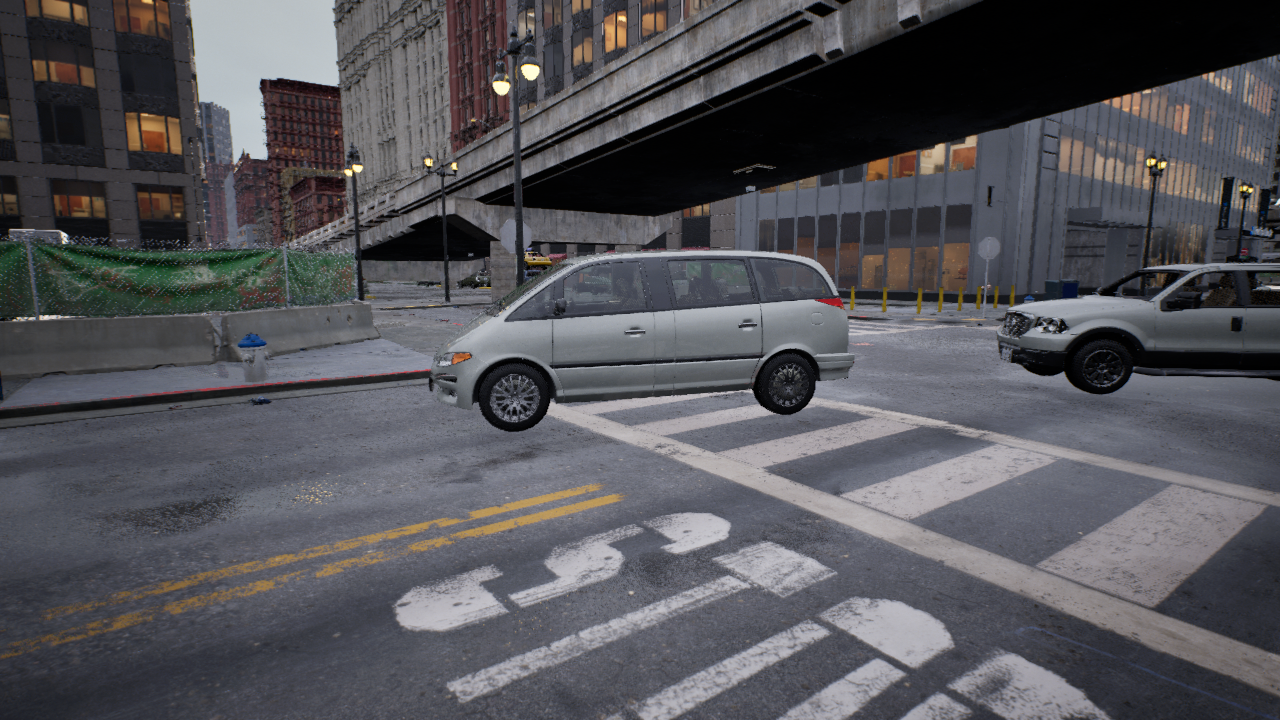
Venue: intersection
Lighting: clear day
Vehicle rig: minivan